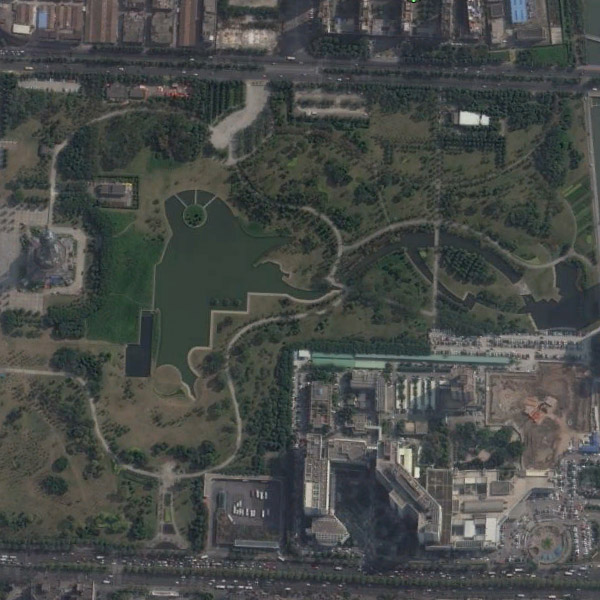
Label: Park